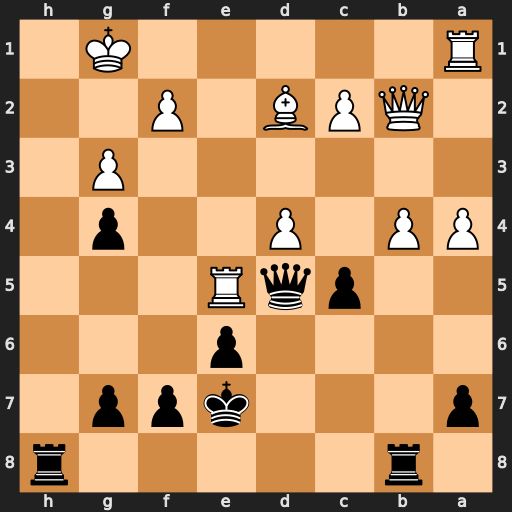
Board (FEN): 1r5r/p3kpp1/4p3/2pqR3/PP1P2p1/6P1/1QPB1P2/R5K1
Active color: b
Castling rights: -
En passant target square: -
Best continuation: Qh1#